Interaction volume radius: 10 \u00c5
Interaction volume height: 20 \u00c5
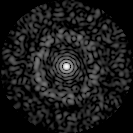
Disorder parameter: 0.8479